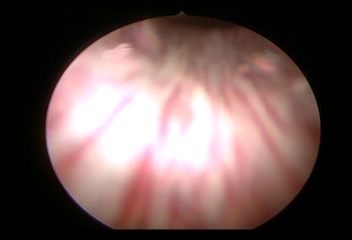
Modality: WLC
Class: Normal mucosa
Bladder cancer association: No